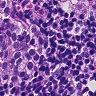
Metastatic tissue present: yes